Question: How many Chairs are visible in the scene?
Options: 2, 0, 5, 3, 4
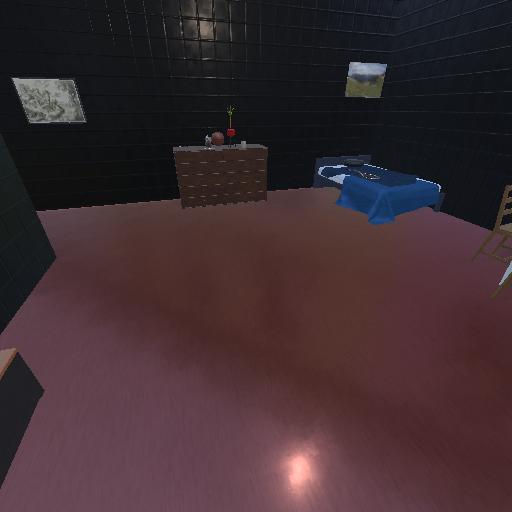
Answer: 2